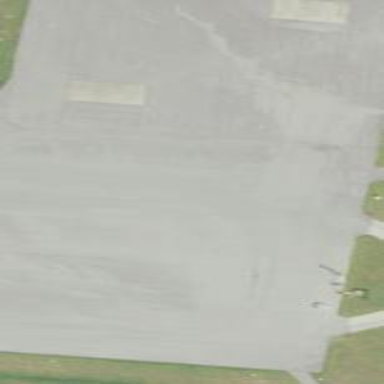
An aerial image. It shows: Apron at the airport.